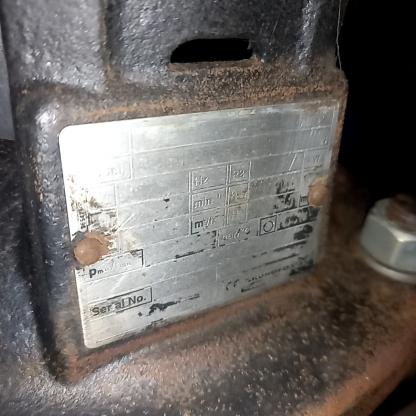
Klasa: tabliczka-znamionowa